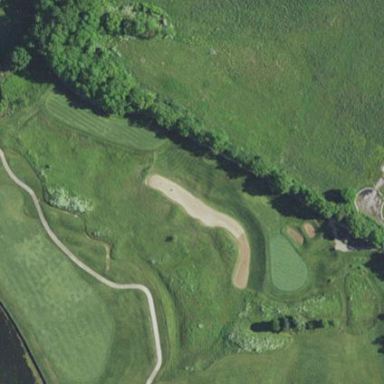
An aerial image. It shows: Golf bunker filled with sandy terrain.